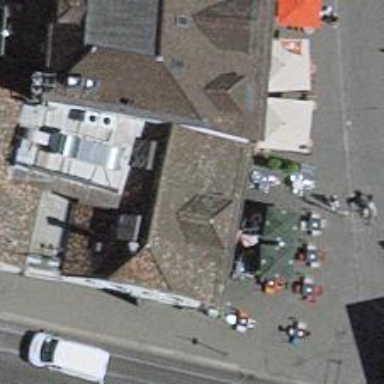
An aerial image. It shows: Fast food establishment.